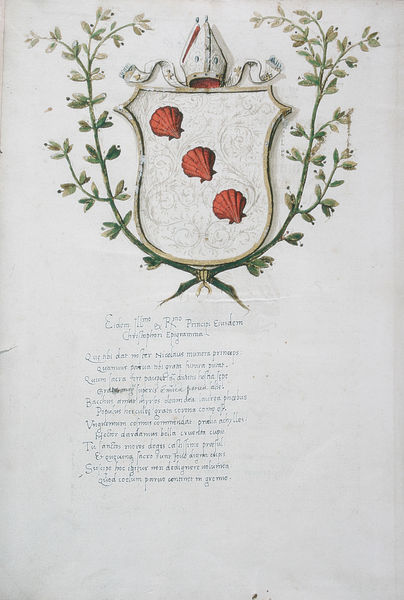
Titel: Schrift von Giovanni da Ferrara "De coelesti vita"
Künstler: Matteo Codeca'
Standort: Trient
Institution: Biblioteca Communale
Schlagwörter: blätter, feder, meer, wasser, weiß, aquarell, grün, äste, blume, blumen, braun, hut, schmuck, schwarz, zeichnung, blüten, rot, schal, muster, ornament, mütze, band, rahmen, zweige, kirche, schnur, adel, drei, blatt, pflanzen, früchte, ranken, schrift, papier, zwei, linien, bischof, könig, papst, floral, ornamente, verzierung, schild, tusche, buch, wurzel, linie, zweig, beeren, signum, druck, text, überschrift, orden, entwurf, rom, ranke, buchseite, wappen, diagonal, brief, christlich, mittelalter, gedicht, diagonale, edelweiss, heiliger, mitra, tiara, muschel, muscheln, urkunde, bänder, verzierungen, christentum, handschrift, gekreuzt, mispel, bere, dokument, mistel, jakobsmuscheln, latein, rocaille, spruchband, katholisch, musche, goldenes, jakob, heraldik, vlies, bischofsmütze, bischoff, jakobsmuschel, pallium, rollwerk, olivenzweig, epigramm, jacob, bischofshut, diplom, shell, venusmuschel, adelsdiplom, hirtentäschel, hl jakob, jacobsmuscheln, muchel, shell rot braun, muschen, numistik, emlem, bischopf, mmuschel, shellmuschel